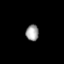
Tissue: prostate
Cell type: T cells
Senescence score: 0.3255
Nuclear area (px): 204
Mean DAPI intensity: 157.877